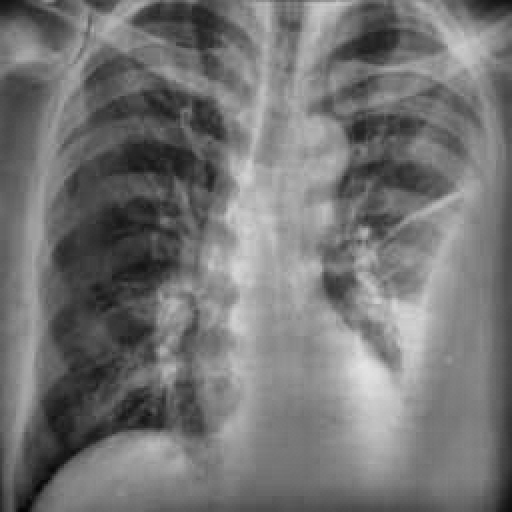
Finding: TUBERCULOSIS